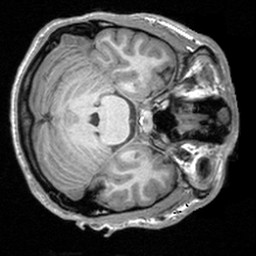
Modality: T1w
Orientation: axial
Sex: male
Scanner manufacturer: siemens
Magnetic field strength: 3 T
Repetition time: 1.9 s
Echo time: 0.00226 s